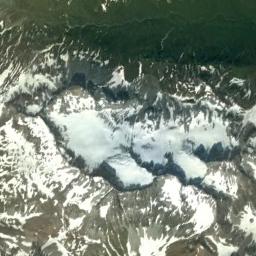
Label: snowberg